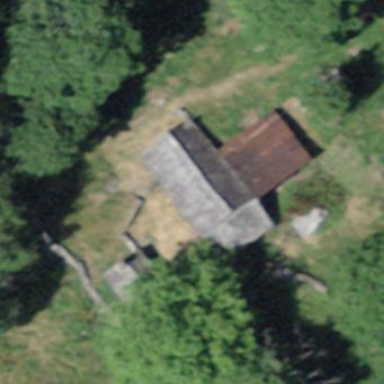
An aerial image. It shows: Cabin is depicted in the image.